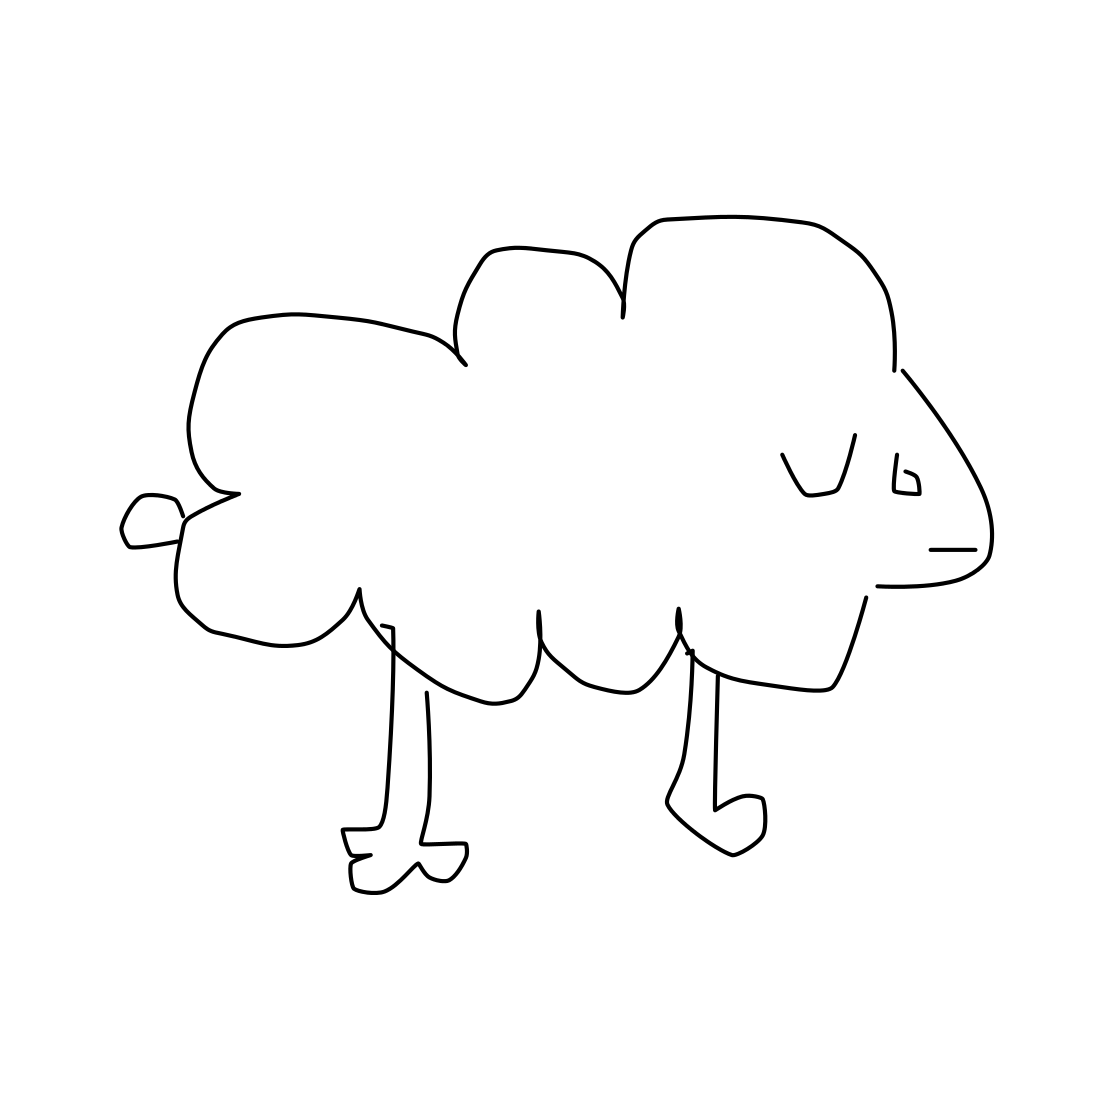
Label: sheep